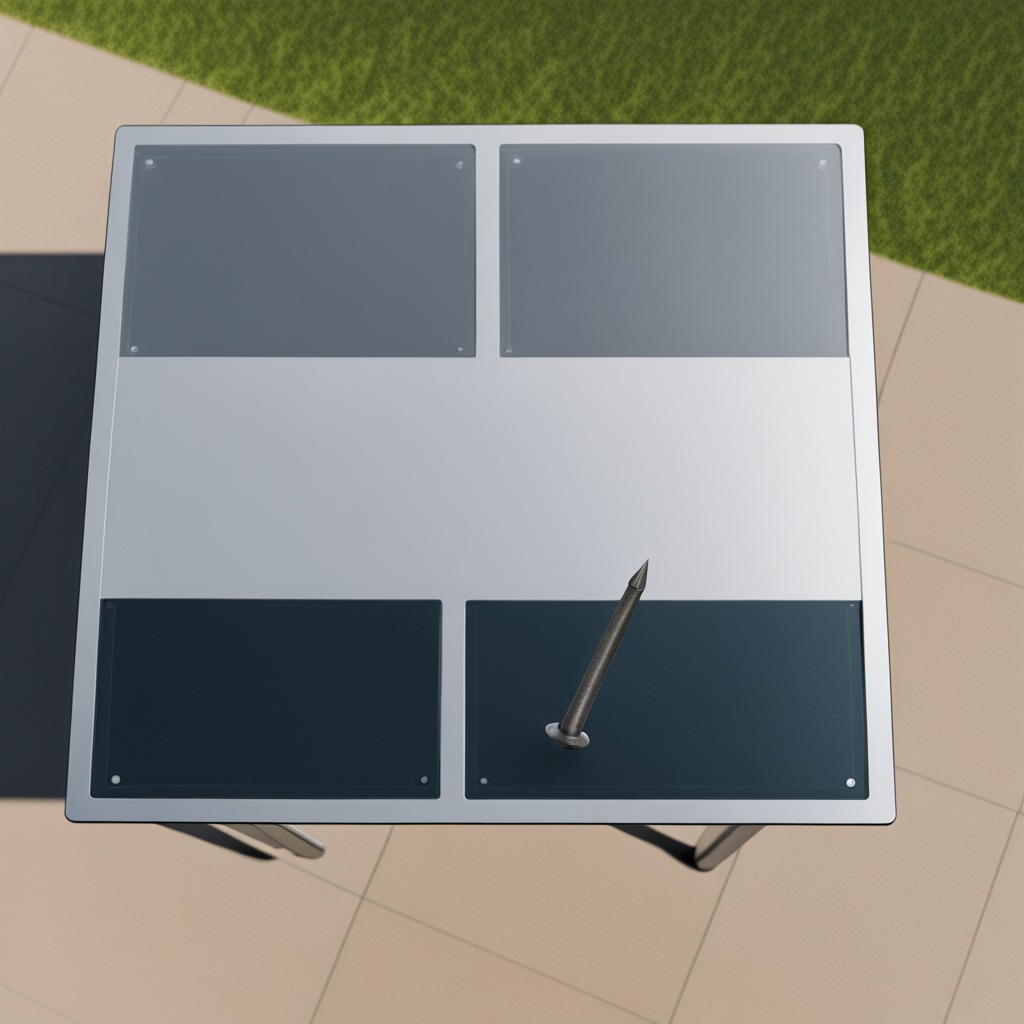
An iron nail is lying on a clean utility table in a temporary outdoor tool station.